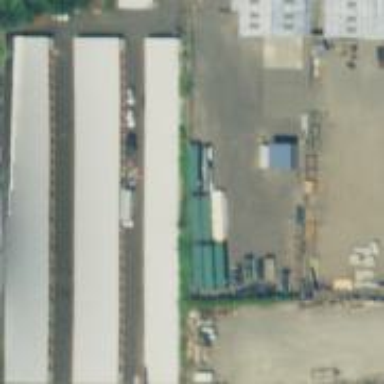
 known as Public Storage according to Wikipedia."